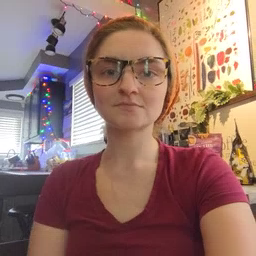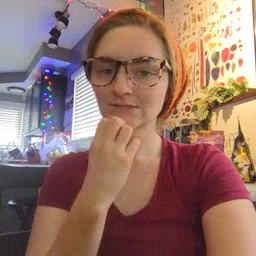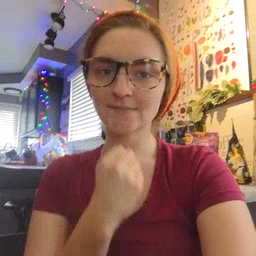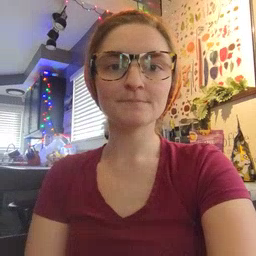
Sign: underwear